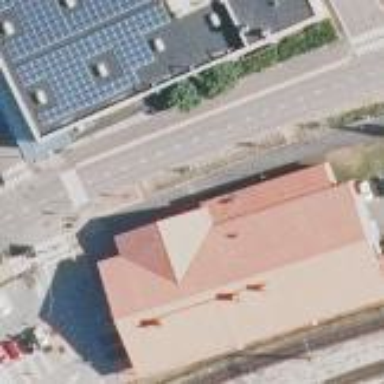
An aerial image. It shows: Supermarket with gabled red roof. The building itself is also red in color.